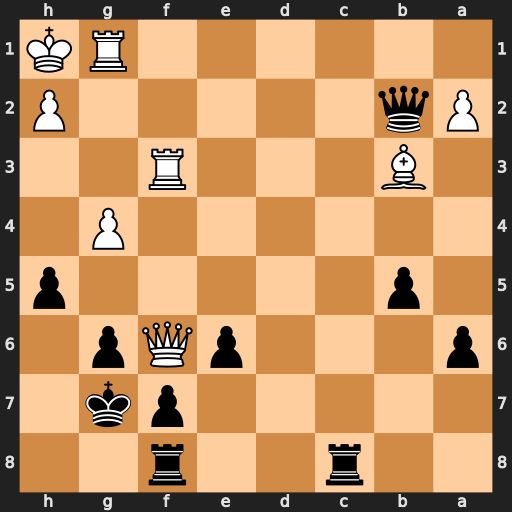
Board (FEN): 2r2r2/5pk1/p3pQp1/1p5p/6P1/1B3R2/Pq5P/6RK
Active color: b
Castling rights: -
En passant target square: -
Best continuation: Qxf6 Rxf6 Kxf6